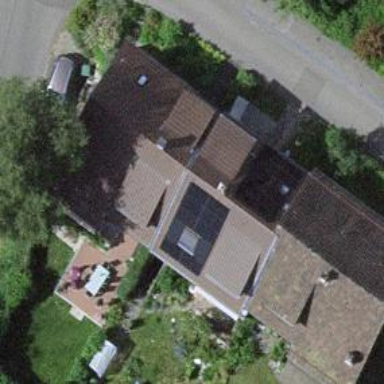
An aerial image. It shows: Terrace building with gabled roof.